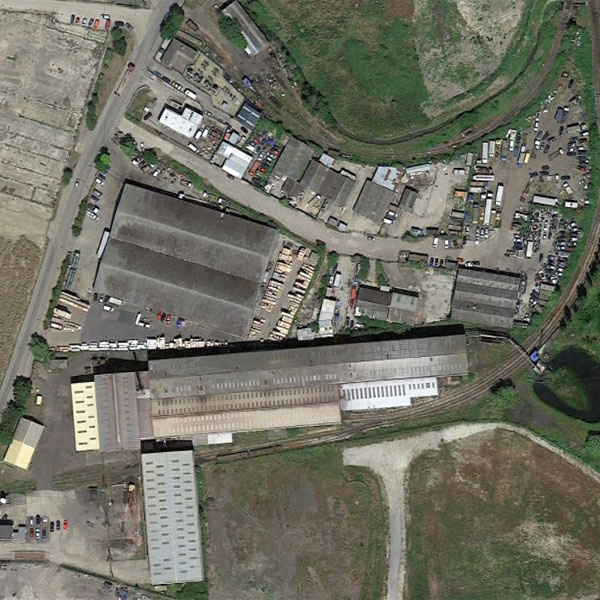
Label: Industrial